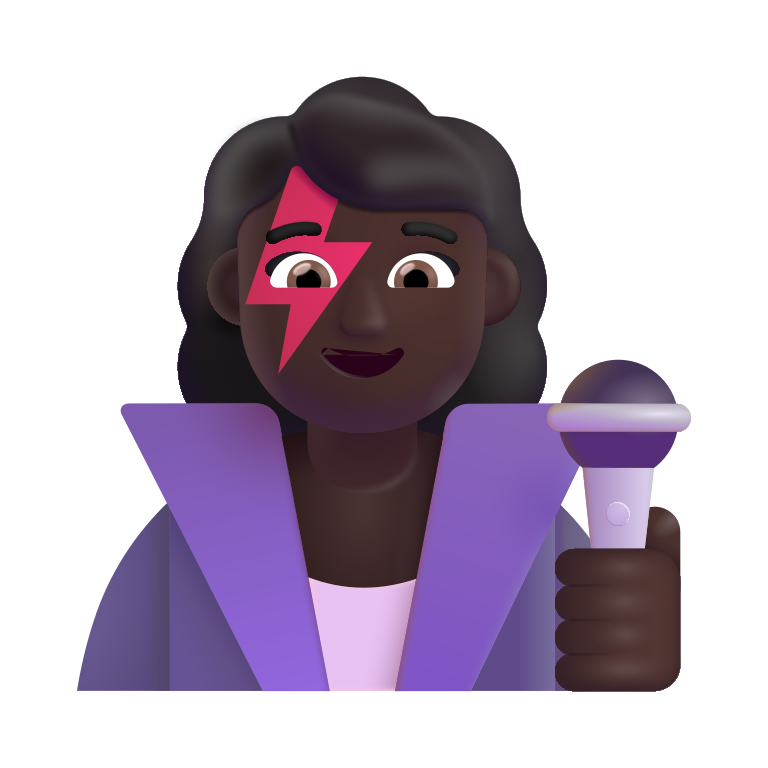
woman singer color dark